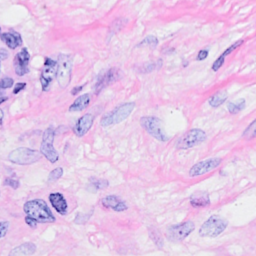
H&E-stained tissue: Breast